【题型】选择题　【知识点】解析几何　【难度】easy
设椭圆$C:\dfrac{x^2}{a^2}+\dfrac{y^2}{b^2}=1(a>b>0)$的左、右焦点分别为$F_1,F_2$，$P$是$C$上的点，$PF_2\perp x$轴，$\angle PF_1F_2=30^\circ$，则椭圆$C$的离心率为（ ）
A．$\dfrac{\sqrt{3}}{4}$ \qquad B．$\dfrac{\sqrt{3}}{3}$ \qquad C．$\dfrac{1}{2}$ \qquad D．$\dfrac{\sqrt{3}}{2}$

\vspace{0.2cm}
【解答】

\noindent \textbf{【答案】} B

\vspace{0.2cm}
\noindent \textbf{【分析】} 由含有30度角的直角三角形$\triangle PF_1F_2$中，用焦距$2c$表示出$|PF_1|$与$|PF_2|$，再根据椭圆的定义建立起$a$与$c$的等式，即可求出离心率.

\vspace{0.2cm}
\noindent \textbf{【详解】}
由题可知，$|F_1F_2|=2c$，
又因为$\angle PF_2F_1=90^\circ$，$\angle PF_1F_2=30^\circ$，故$|PF_2|=\dfrac{2c}{\sqrt{3}}$，$|PF_1|=\dfrac{4c}{\sqrt{3}}$，
又因为$|PF_1|+|PF_2|=\dfrac{6c}{\sqrt{3}}=2a$，故$e=\dfrac{c}{a}=\dfrac{\sqrt{3}}{3}$.
故选：B.

\vspace{0.2cm}

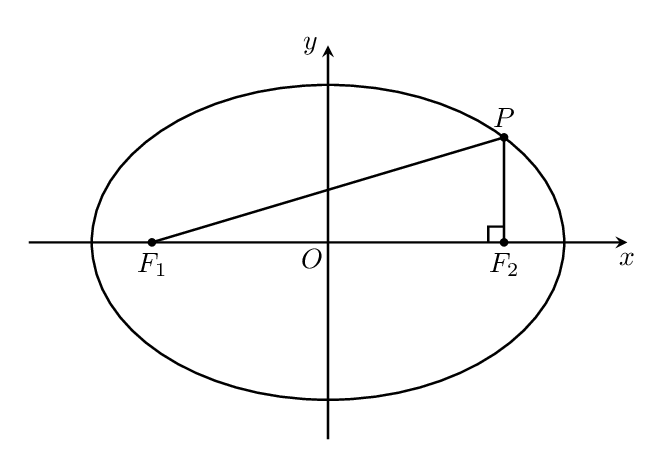